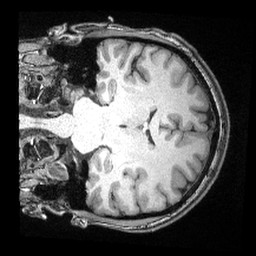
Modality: T1w
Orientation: coronal
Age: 27
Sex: male
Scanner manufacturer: siemens
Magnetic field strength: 3 T
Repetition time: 2.4 s
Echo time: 0.00374 s